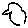
Label: bird